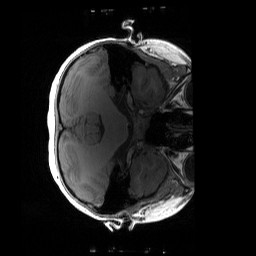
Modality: T1w
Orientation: axial
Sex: male
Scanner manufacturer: siemens
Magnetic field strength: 3 T
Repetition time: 1.9 s
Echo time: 0.00243 s